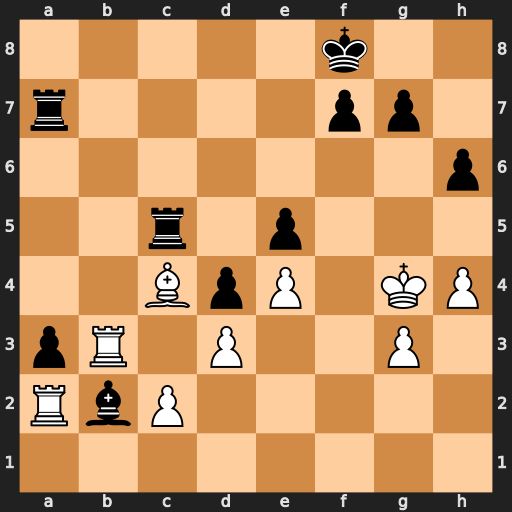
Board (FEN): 5k2/r4pp1/7p/2r1p3/2BpP1KP/pR1P2P1/RbP5/8
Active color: w
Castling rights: -
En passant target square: -
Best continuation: Rb8+ Ke7 Rbxb2